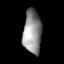
Tissue: lung
Cell type: Epithelial cells
Senescence score: 0.163
Nuclear area (px): 780
Mean DAPI intensity: 144.974